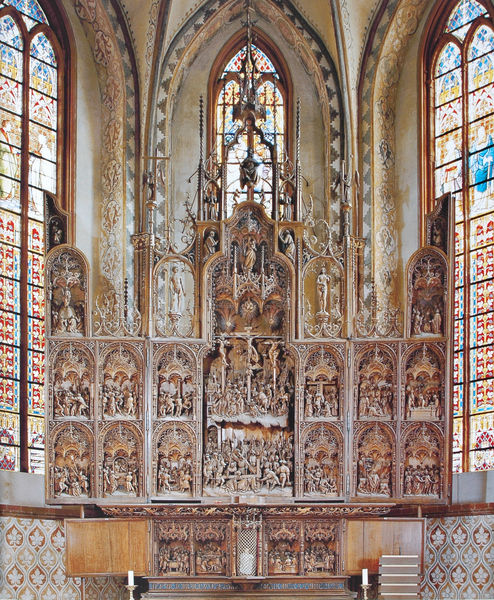
Titel: Ehemaliger Hochaltar der Augustiner-Chorherren-Kirche St. Marien in Bordesholm mit Passions- und Osterszenen, Himmelfahrt und Pfingsten
Künstler: Hans Brüggemann
Standort: Schleswig
Institution: Dom St. Peter
Schlagwörter: blau, dunkel, flügel, gruppe, weiß, fenster, glas, hell, holz, licht, raum, schwarz, rot, muster, ornament, alt, architektur, barock, bibel, sockel, innenraum, felder, kirche, sonne, gold, gotik, skulptur, relief, farbig, bilder, bogen, figuren, treppe, tapete, verzierung, kerze, kerzen, stufen, plastik, foto, fotografie, photographie, bögen, gewölbe, kreuz, dom, scheiben, kachel, kacheln, altar, hochaltar, schnitzerei, photo, geometrisch, skulpturen, kreuze, buntglas, dienste, farbfoto, glasmalerei, gotisch, spitzbogen, spitzbögen, christus, jesus, kreuzigung, apsis, chor, gefasst, holt, gothik, fotographie, szenen, aufnahme, christentum, geschnitzt, schnitzen, schnitzwerk, tryptichon, schnitzerein, lebenslauf, fialen, biforien, tabernakel, kreuzigungsgruppe, kirchenfenster, fiale, spätgotik, gesprenge, predella, retabel, schnitzaltar, schnitzkunst, spätgotisch, chorraum, flügelaltar, zyklus, schächer, triptychon, stuffen, letztes abendmahl, glaskunst, bildfelder, bibelszene, altarretabel, hochgotik, klappaltar, pedrella, hochchor, menschen figuren, ronamentik, passion christi, holzschnitzerei, bildschnitzerei, plasti, isenheimer altar, bildnerei, käfermarkt, holzschintzerei